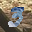
Label: 3